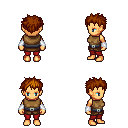
a pixel art fantasy rpg character, female body template, human, tanned skin, leather chest armor, red pants, brunette bedhead hairstyle, white cloth bracers, four views (front, back, left, right), 2x2 character sprite sheet, small pixel art, hard edges, no anti-aliasing